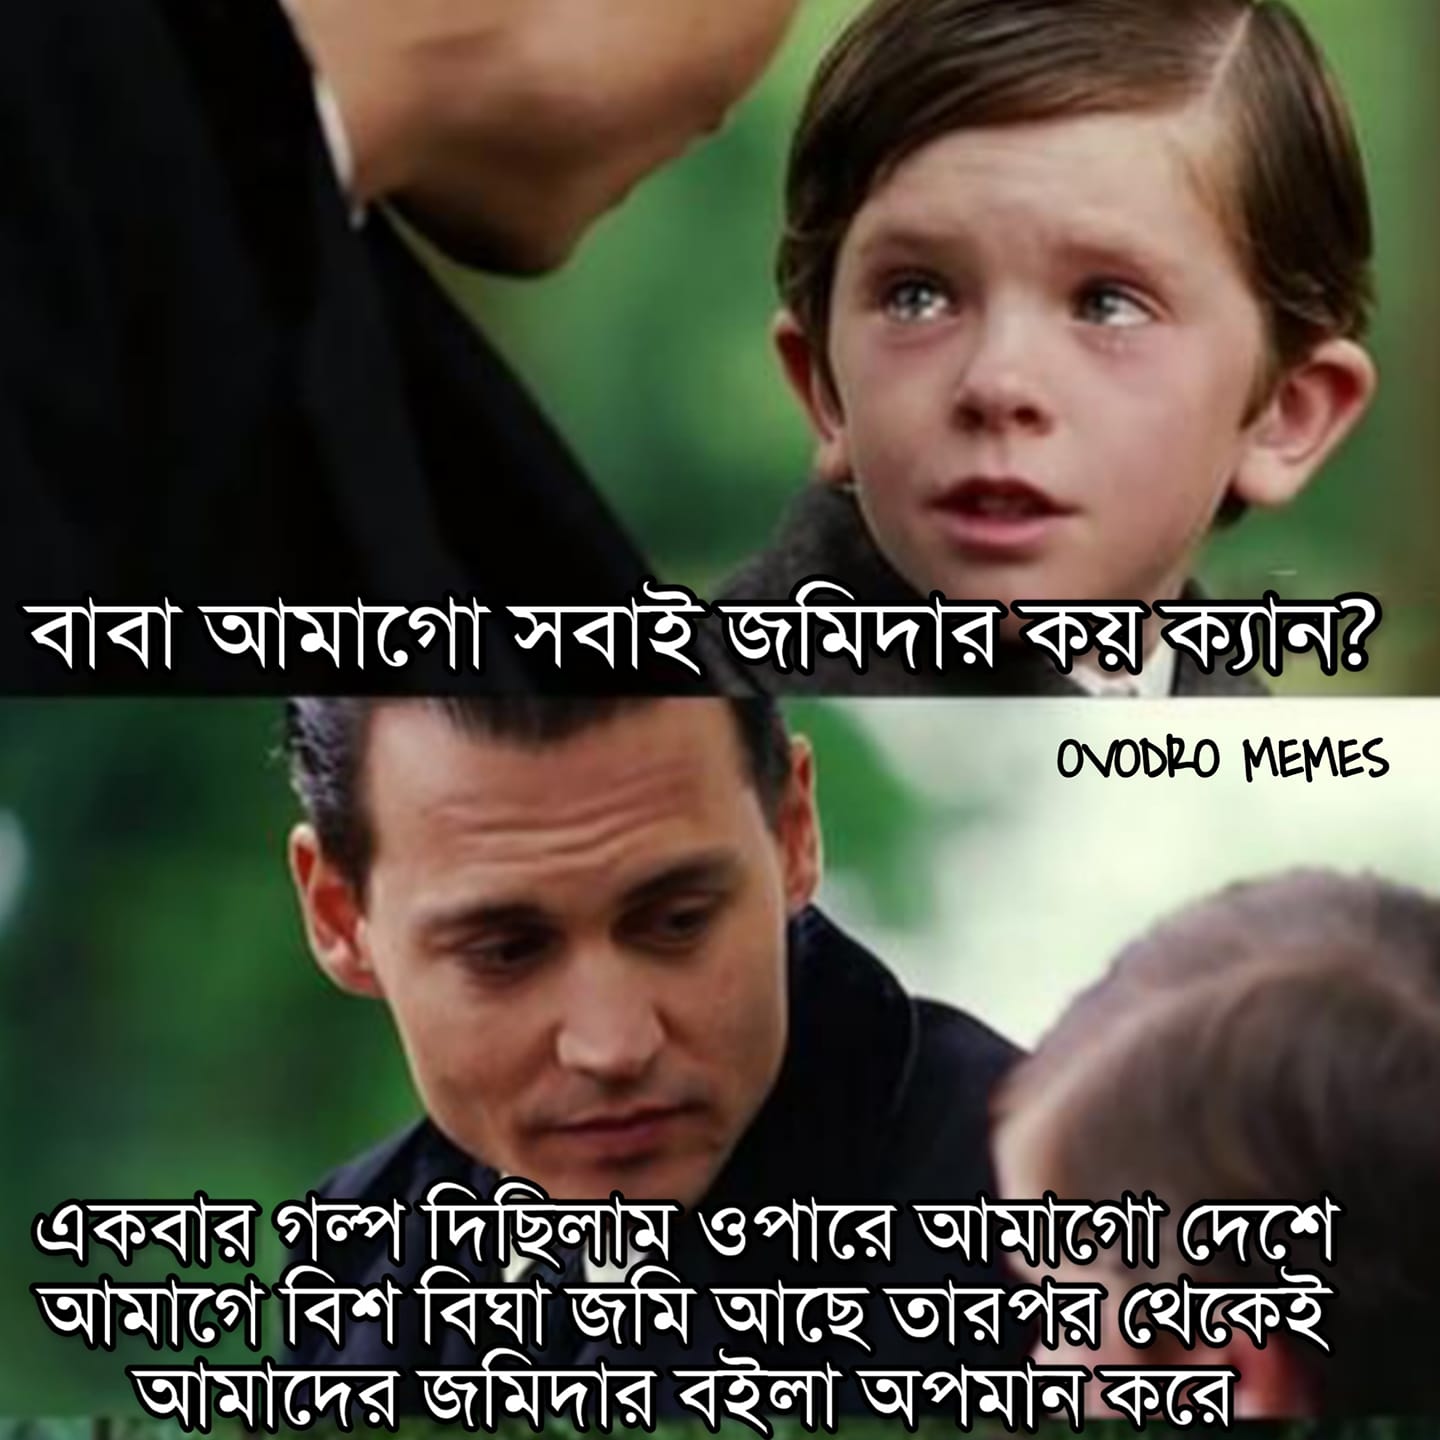
Caption: বাবা আমাগো সবাই জমিদার কয় ক্যান ?  একবার গল্প দিছিলাম ওপারে আমাগো দেশে আমাগো বিশ বিঘা জমি আছে তারপর থেকেই আমাদের জমিদার বইলা অপমান করে
Label: non-hate